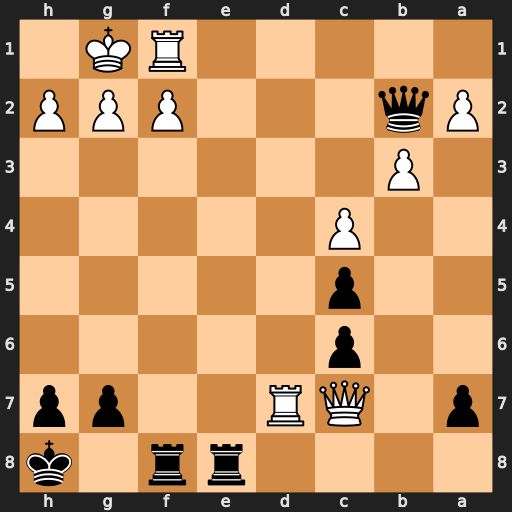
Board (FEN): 4rr1k/p1QR2pp/2p5/2p5/2P5/1P6/Pq3PPP/5RK1
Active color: b
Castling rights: -
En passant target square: -
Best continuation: Qxf2+ Rxf2 Re1+ Rf1 Rexf1#